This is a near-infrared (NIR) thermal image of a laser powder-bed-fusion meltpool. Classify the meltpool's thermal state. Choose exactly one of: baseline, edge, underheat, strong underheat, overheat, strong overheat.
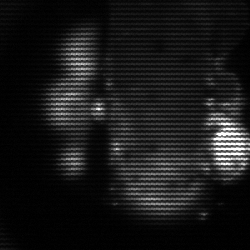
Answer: strong underheat